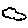
Label: cloud